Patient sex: F
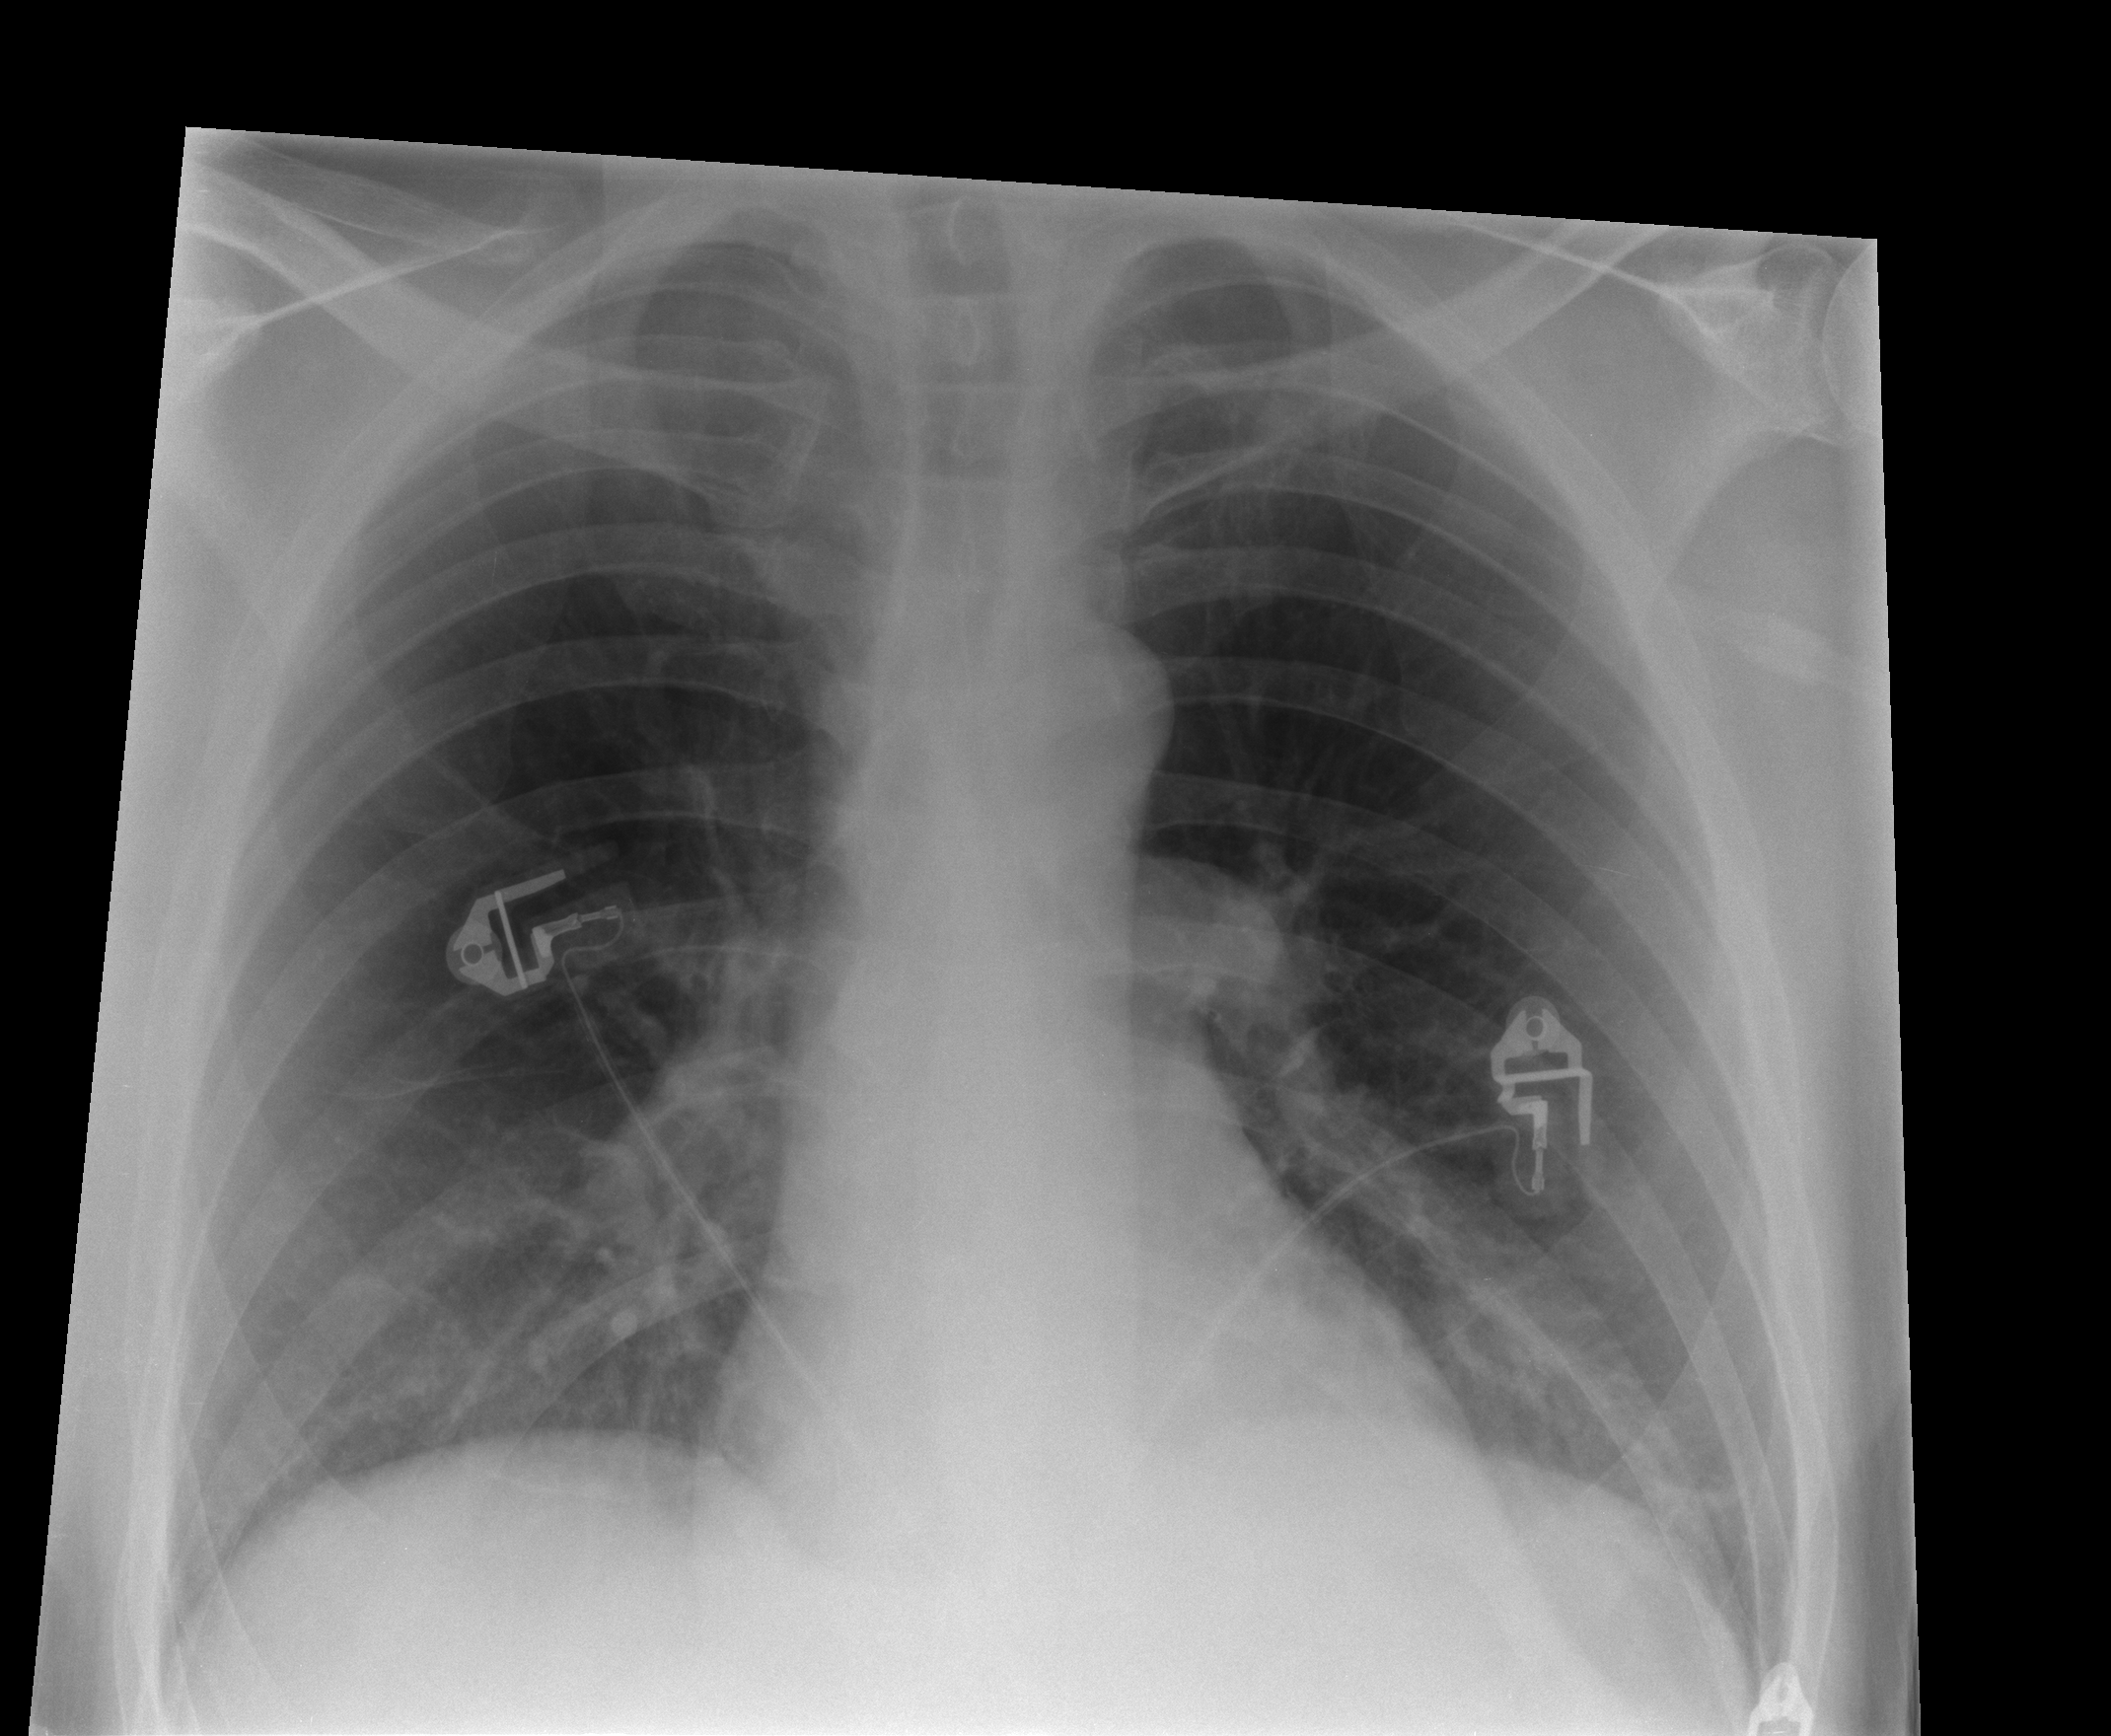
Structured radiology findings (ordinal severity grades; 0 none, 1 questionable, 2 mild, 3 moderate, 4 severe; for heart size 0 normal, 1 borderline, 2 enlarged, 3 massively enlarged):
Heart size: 0
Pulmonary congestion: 0
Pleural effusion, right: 0
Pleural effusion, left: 0
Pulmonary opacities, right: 1
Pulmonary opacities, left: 0
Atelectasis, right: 0
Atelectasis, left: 0